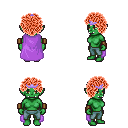
a pixel art fantasy rpg character, female body template, orc, green skin, lavender cape, teal pants, red curly afro hairstyle, purple tiara, leather bracers, four views (front, back, left, right), 2x2 character sprite sheet, small pixel art, hard edges, no anti-aliasing